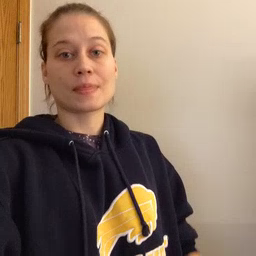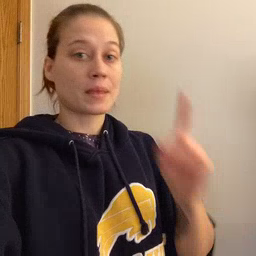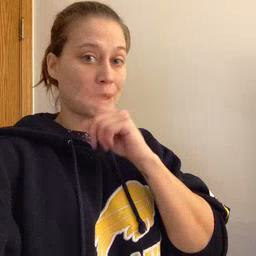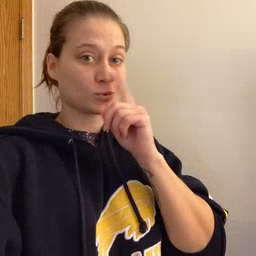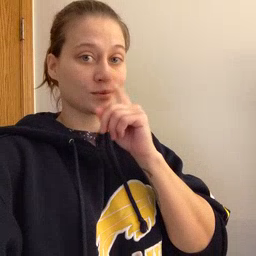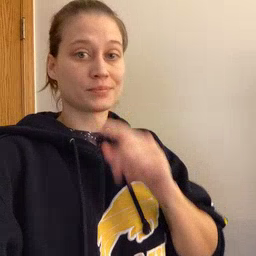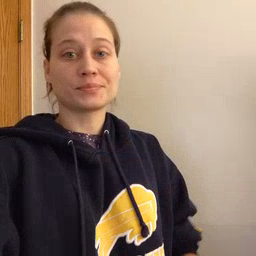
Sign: mouse